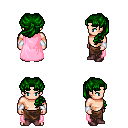
a pixel art fantasy rpg character, male body template, human, light skin, pink cape, robe skirt, green princess hairstyle, white cloth bracers, maroon shoes, four views (front, back, left, right), 2x2 character sprite sheet, small pixel art, hard edges, no anti-aliasing